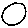
Label: moon